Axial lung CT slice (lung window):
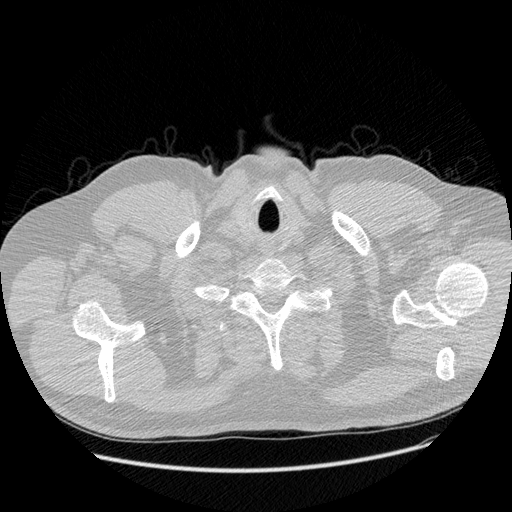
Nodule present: no